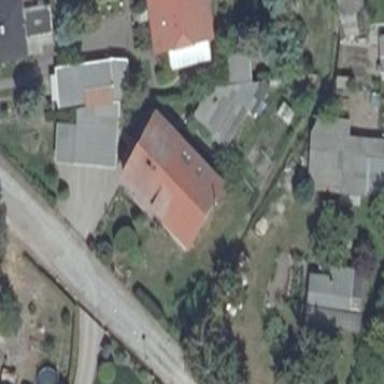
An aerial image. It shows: Detached building.